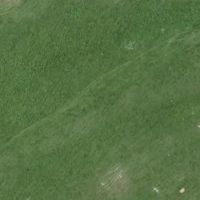
EUNIS habitat code: 23
Species observed at this site:
Gentianella campestris